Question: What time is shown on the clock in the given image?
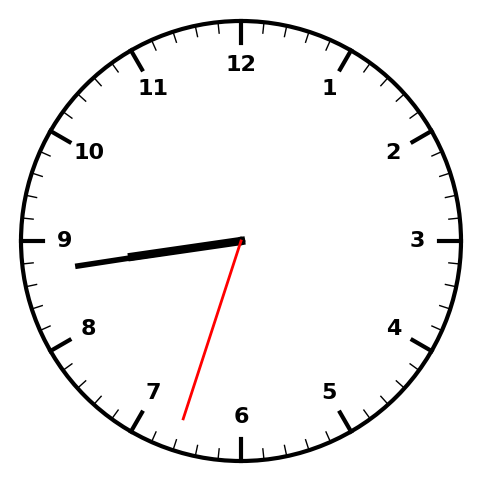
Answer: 08:43:33